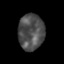
Tissue: lung
Cell type: Epithelial cells
Senescence score: 0.224
Nuclear area (px): 914
Mean DAPI intensity: 78.897